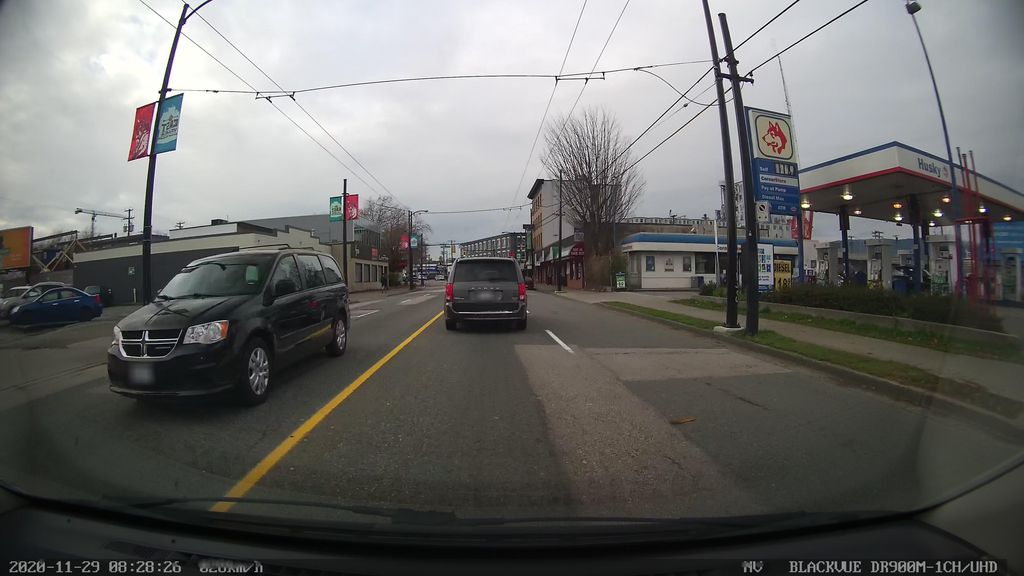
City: vancouver